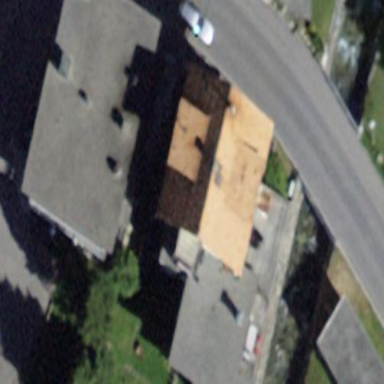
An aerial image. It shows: Building with tiled roof.